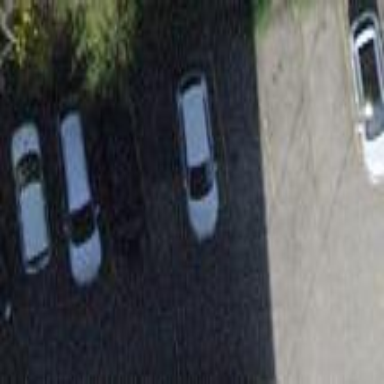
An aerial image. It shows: Street side parking area.